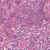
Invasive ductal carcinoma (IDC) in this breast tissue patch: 1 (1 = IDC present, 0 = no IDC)